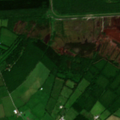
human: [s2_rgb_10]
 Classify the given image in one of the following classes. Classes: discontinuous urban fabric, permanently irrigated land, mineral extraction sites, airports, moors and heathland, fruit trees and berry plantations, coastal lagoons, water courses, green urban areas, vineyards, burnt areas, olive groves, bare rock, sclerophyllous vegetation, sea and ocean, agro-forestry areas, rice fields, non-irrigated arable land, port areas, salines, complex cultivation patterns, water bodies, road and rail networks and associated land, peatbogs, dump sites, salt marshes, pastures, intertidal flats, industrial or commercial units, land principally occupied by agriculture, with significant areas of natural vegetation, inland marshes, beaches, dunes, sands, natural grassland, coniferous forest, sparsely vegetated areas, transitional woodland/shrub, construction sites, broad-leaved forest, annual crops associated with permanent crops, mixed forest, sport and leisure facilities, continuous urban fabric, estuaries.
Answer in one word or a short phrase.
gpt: pastures, land principally occupied by agriculture, with significant areas of natural vegetation, broad-leaved forest, mixed forest, transitional woodland/shrub, peatbogs